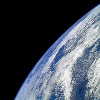
Label: cloud